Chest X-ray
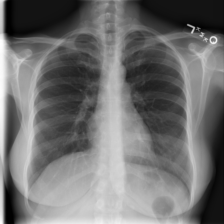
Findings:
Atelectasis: negative
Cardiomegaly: negative
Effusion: negative
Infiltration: negative
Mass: negative
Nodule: negative
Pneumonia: negative
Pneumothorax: negative
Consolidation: negative
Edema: negative
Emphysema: negative
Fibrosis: negative
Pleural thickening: negative
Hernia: negative